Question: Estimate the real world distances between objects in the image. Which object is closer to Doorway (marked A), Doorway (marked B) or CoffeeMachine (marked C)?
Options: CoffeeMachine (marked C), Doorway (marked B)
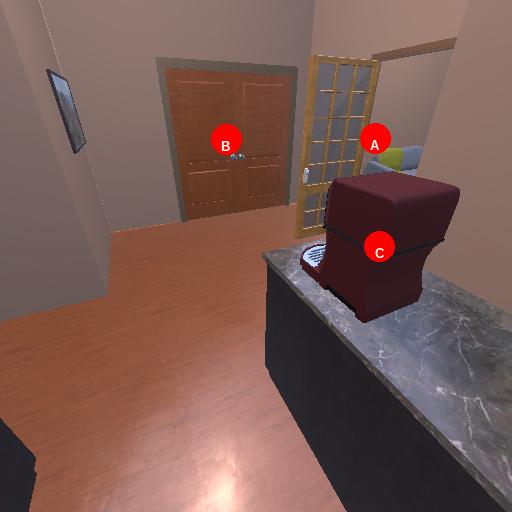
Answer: CoffeeMachine (marked C)